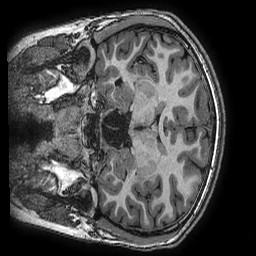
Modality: T1w
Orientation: coronal
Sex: male
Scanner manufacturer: ge
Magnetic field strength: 3 T
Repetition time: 0.0077 s
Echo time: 0.003436 s